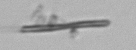
Label: fiber_TAG_external_detritus